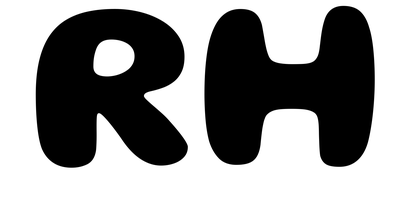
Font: Gluten_Bold